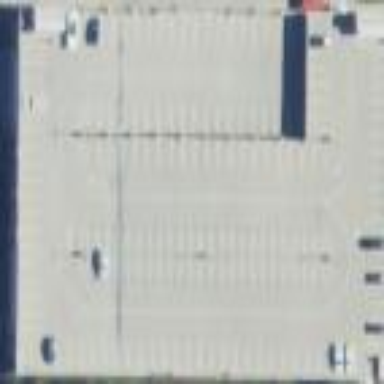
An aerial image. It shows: Multi-storey parking lot next to hospital.